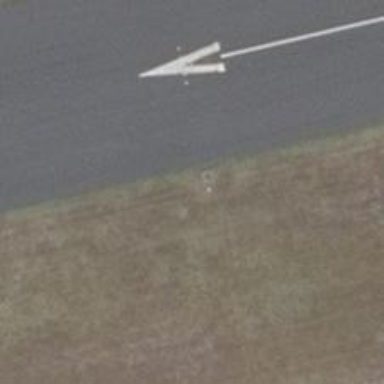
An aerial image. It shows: Aviation light marking the edge of runway.